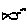
Label: fish